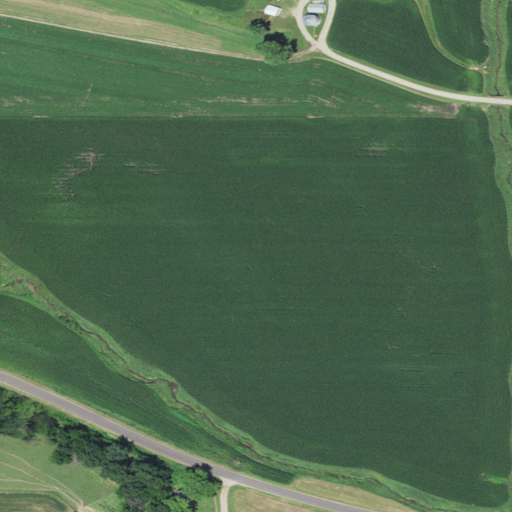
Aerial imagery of valley in Wisconsin named Nicolai Valley containing cultivated crops, open development, and low intensity development